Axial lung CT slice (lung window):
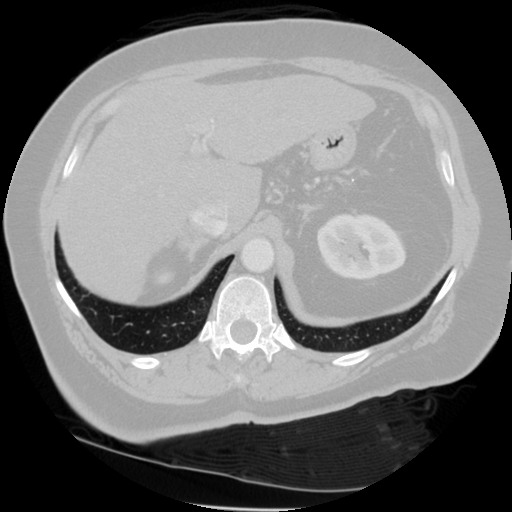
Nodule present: no